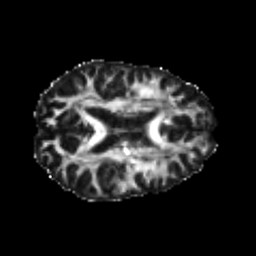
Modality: FA
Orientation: axial
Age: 26
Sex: female
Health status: healthy
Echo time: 0.074 s